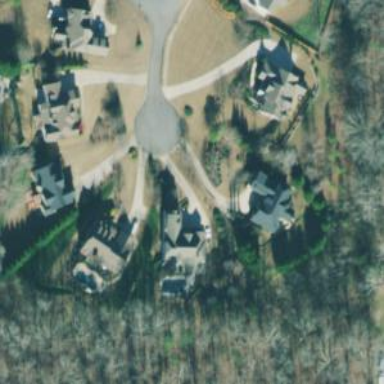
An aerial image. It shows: Driveway.